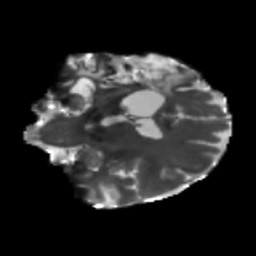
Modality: T2w
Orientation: coronal
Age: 51
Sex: female
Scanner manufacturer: siemens
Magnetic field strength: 3 T
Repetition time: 5.25 s
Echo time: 0.08 s